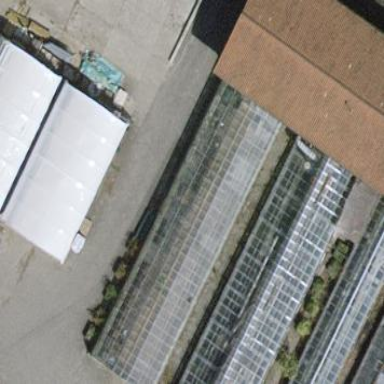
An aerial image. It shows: Greenhouse used for horticulture.